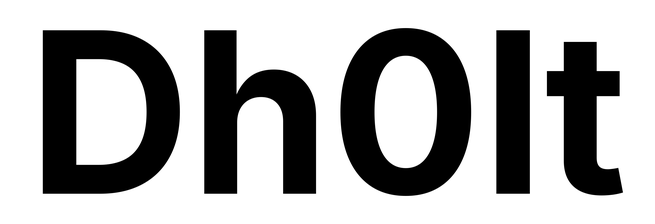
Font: Inter_Bold